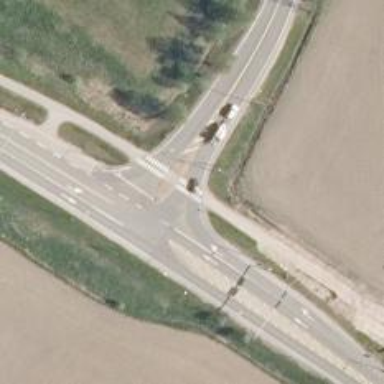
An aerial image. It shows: Asphalt cycleway.